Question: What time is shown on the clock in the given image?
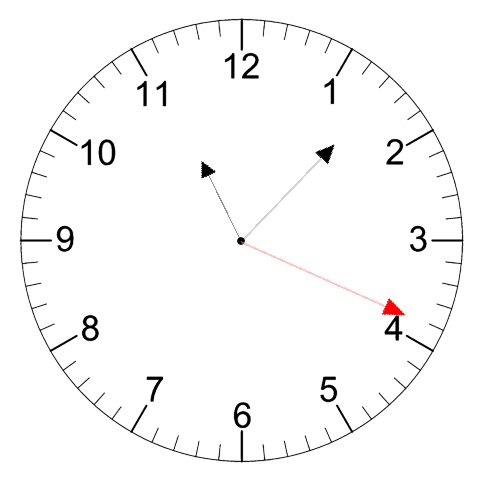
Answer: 11:07:19